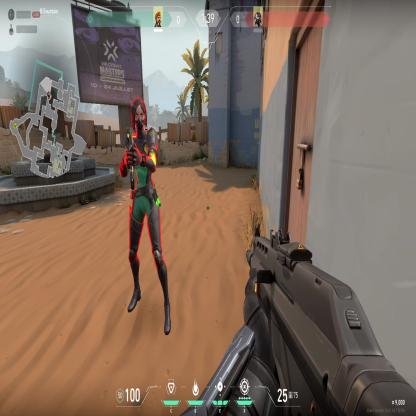
Label: enemy